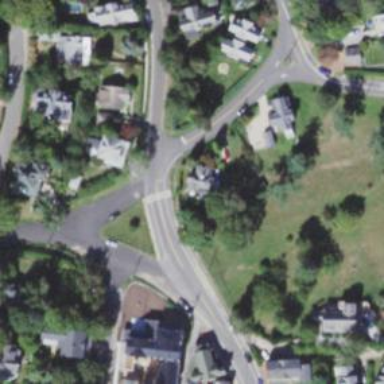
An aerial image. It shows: Road with stop sign.